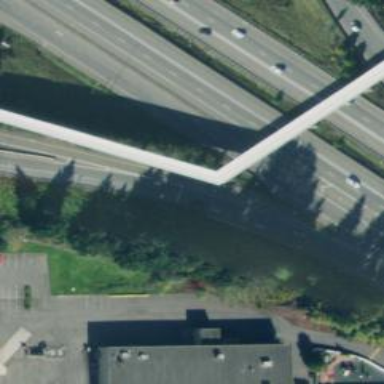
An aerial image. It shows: Covered footway bridge.